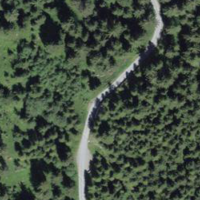
EUNIS habitat code: 43
Species observed at this site:
Corvus corax
Nucifraga caryocatactes